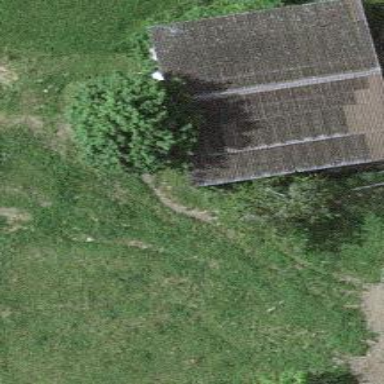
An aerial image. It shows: Shed building.